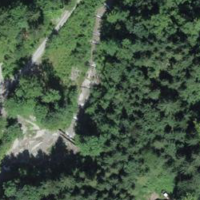
EUNIS habitat code: 41
Species observed at this site:
Parnassia palustris
Saxifraga rotundifolia